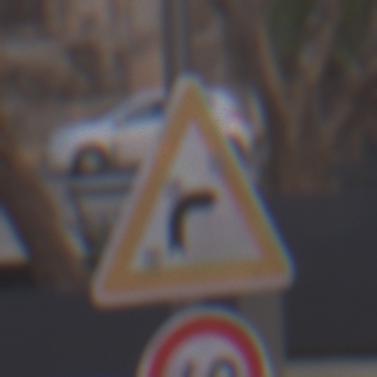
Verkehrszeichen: KurveRechts
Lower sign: Geschwindigkeit40
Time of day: MorningAfternoon
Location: Outdoor (Urban)
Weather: PartlyCloudy
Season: NotSpecified
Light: Natural